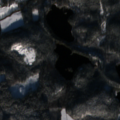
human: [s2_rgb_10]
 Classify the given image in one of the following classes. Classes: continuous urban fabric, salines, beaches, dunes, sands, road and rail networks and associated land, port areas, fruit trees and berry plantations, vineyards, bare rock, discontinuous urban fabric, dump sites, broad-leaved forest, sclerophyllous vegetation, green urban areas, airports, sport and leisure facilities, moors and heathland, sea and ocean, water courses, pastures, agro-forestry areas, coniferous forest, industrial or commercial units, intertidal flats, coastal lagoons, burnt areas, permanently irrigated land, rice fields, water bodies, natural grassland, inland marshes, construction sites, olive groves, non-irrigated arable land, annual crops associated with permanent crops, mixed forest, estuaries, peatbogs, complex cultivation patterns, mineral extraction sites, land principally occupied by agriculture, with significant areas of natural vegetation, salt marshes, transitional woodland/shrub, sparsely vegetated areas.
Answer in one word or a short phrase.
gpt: land principally occupied by agriculture, with significant areas of natural vegetation, coniferous forest, mixed forest, water bodies